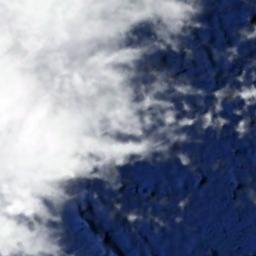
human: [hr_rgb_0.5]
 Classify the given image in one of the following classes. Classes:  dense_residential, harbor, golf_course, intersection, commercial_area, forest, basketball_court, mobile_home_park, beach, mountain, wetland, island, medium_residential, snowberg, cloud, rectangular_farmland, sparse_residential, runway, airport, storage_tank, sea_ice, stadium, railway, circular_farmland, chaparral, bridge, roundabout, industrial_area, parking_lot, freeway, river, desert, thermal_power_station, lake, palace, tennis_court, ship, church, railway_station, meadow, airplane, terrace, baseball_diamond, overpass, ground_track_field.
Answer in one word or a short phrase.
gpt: cloud